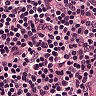
Metastatic tissue present: no